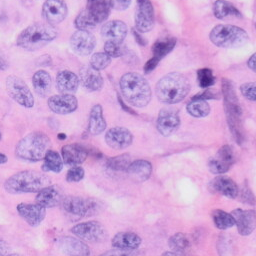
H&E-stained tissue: Skin